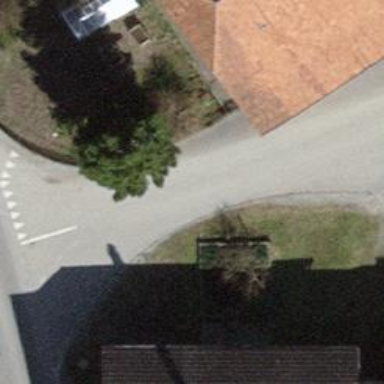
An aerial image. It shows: Post box is visible.